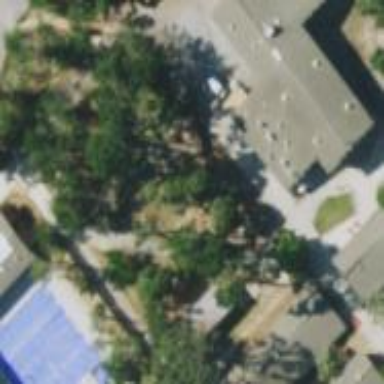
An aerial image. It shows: School building.